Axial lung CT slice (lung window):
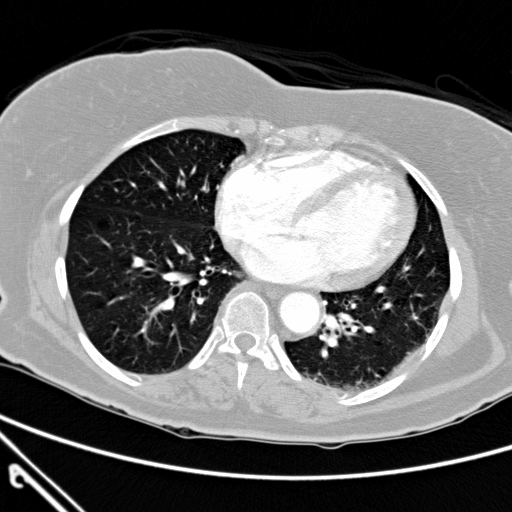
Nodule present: no